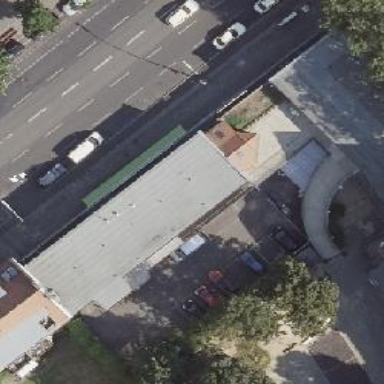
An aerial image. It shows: Convenience shop.